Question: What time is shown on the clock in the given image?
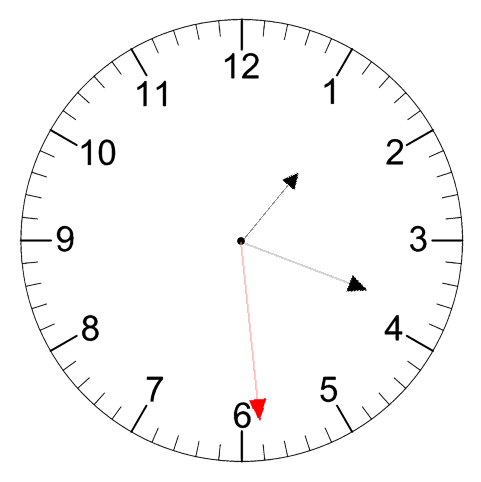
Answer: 01:18:29